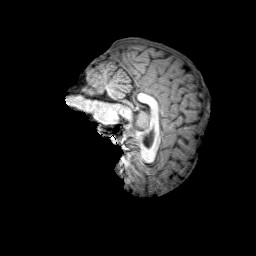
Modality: T1w
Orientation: sagittal
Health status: ill
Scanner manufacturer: siemens
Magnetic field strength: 3 T
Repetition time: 2 s
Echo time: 0.00303 s